Question: I have a search box like below and i am using bootstrap to give a flexible layout. How can use a design like below and make sure i can get a stretchable search box.

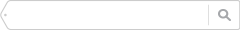
Answer: You'd need a container to put your input box in, and put a front and end div to it. Depending on browser compatibility you might want to add a few more div's to make sure your input box is shown properly in browsers like IEX7/8 though.
So you'd have the following:
'''
<form class="searchbox">
<input type="text" class="text" />
<input type="submit" class="submit" />
</form>
'''
Accompanied by the following example CSS
'''
form.searchbox { background:url(leftside_image.gif) 0 0 no-repeat; padding-left:15px; }
form.searchbox input.text { border:none; border-top:1px solid #999; border-bottom:1px solid #999; height:25px; line-height:25px; padding:0 5px; }
form.searchbox input.submit { background:url(rightside_image.gif); }
'''